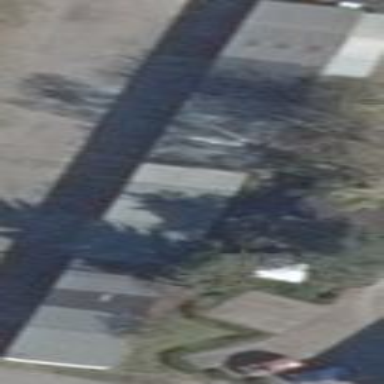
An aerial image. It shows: Group of garages.